Field crop: maize
Growth stage: 1
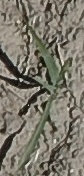
Species: sorghum